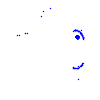
Particle: kaon